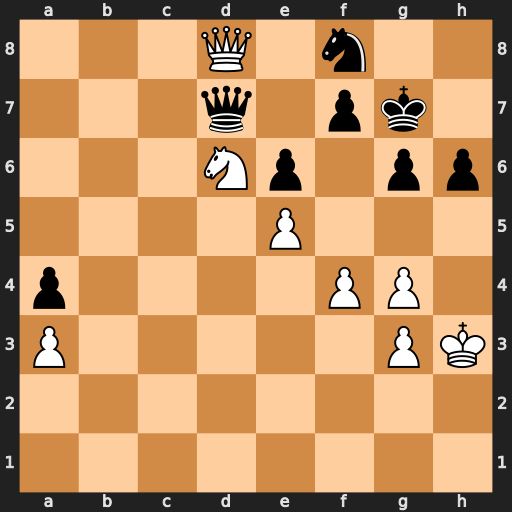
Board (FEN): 3Q1n2/3q1pk1/3Np1pp/4P3/p4PP1/P5PK/8/8
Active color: w
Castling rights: -
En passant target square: -
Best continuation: Ne8+ Qxe8 Qxe8